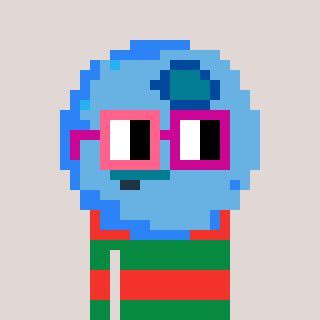
a pixel art character with square pink and red glasses, a blueberry-shaped head and a green-colored body on a warm background